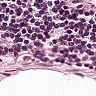
Metastatic tissue present: no